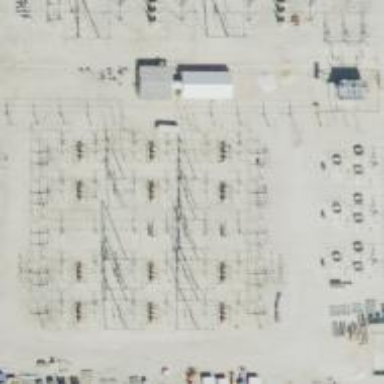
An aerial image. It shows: Switch used for power control.